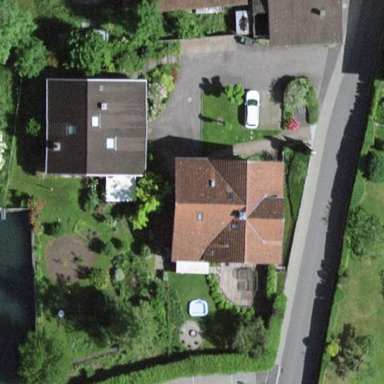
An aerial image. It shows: Detached building.